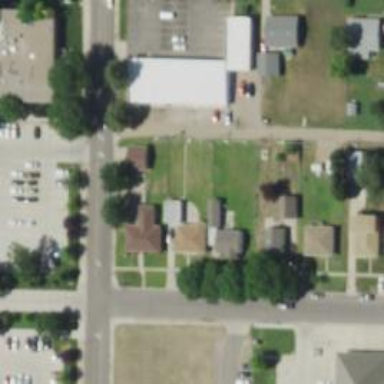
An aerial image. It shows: Alley classified as service road.